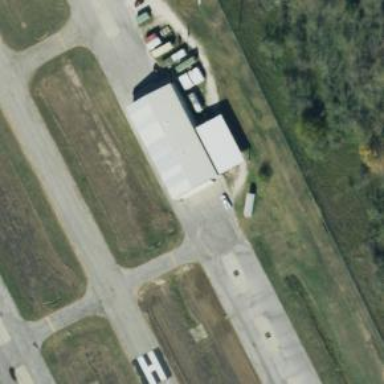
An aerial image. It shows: View of taxiway at the airport.